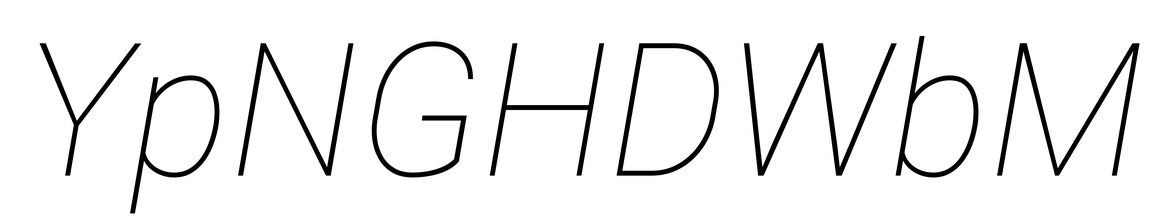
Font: Roboto-Italic_Thin_Italic